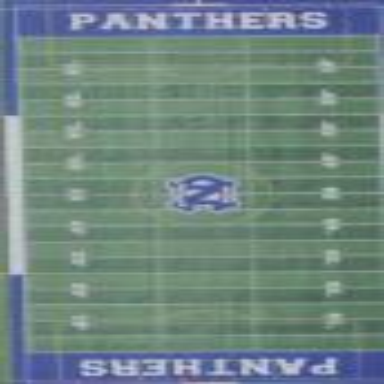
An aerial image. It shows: Pitch for American football with artificial turf surface.